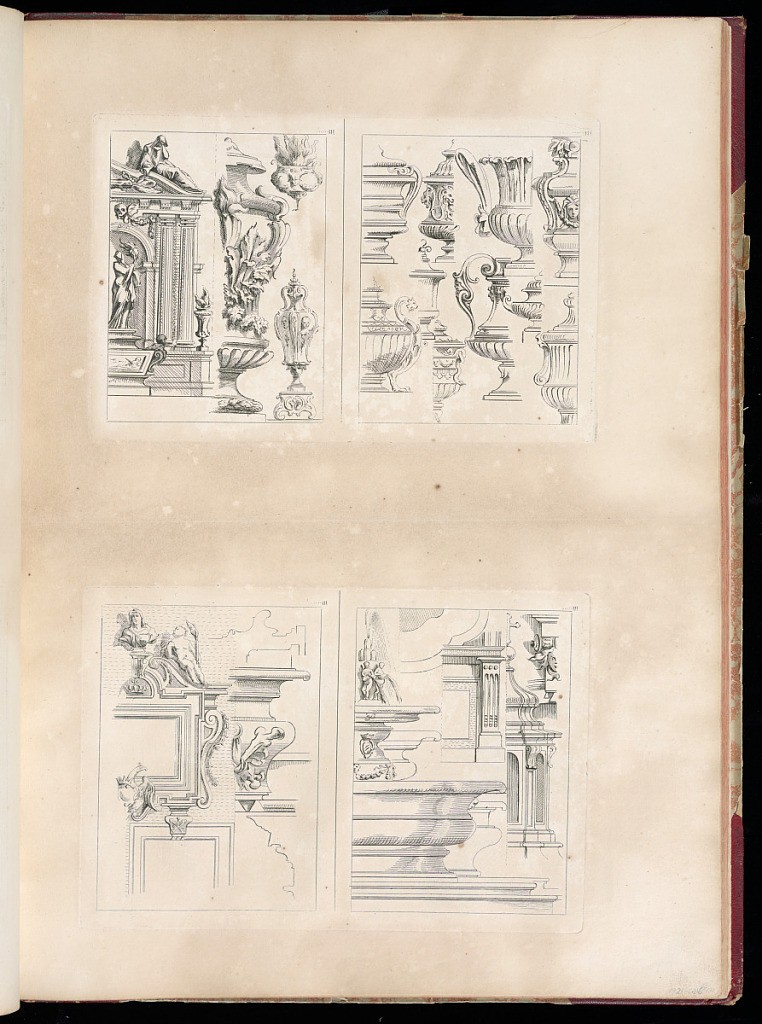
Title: Designs After Architecture Fragments
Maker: Gilles-Marie Oppenord, French, 1672–1742
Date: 1749-1761
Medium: Etching and engraving on laid paper
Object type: Bound print
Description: Page printed with two plates (each divided into two) depicting architecture fragments including aedicules, vases, pediments, cornices, and fountains. The plates are numbered but not signed.